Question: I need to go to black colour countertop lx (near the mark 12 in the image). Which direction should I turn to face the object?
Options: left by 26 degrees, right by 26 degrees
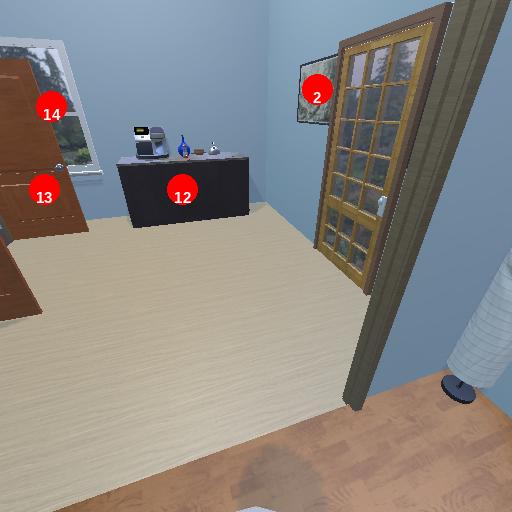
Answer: left by 26 degrees